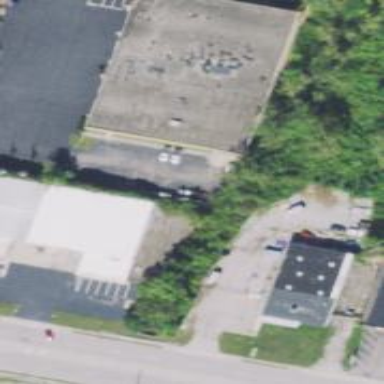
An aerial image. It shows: Warehouse.